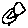
Label: bird